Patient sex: F
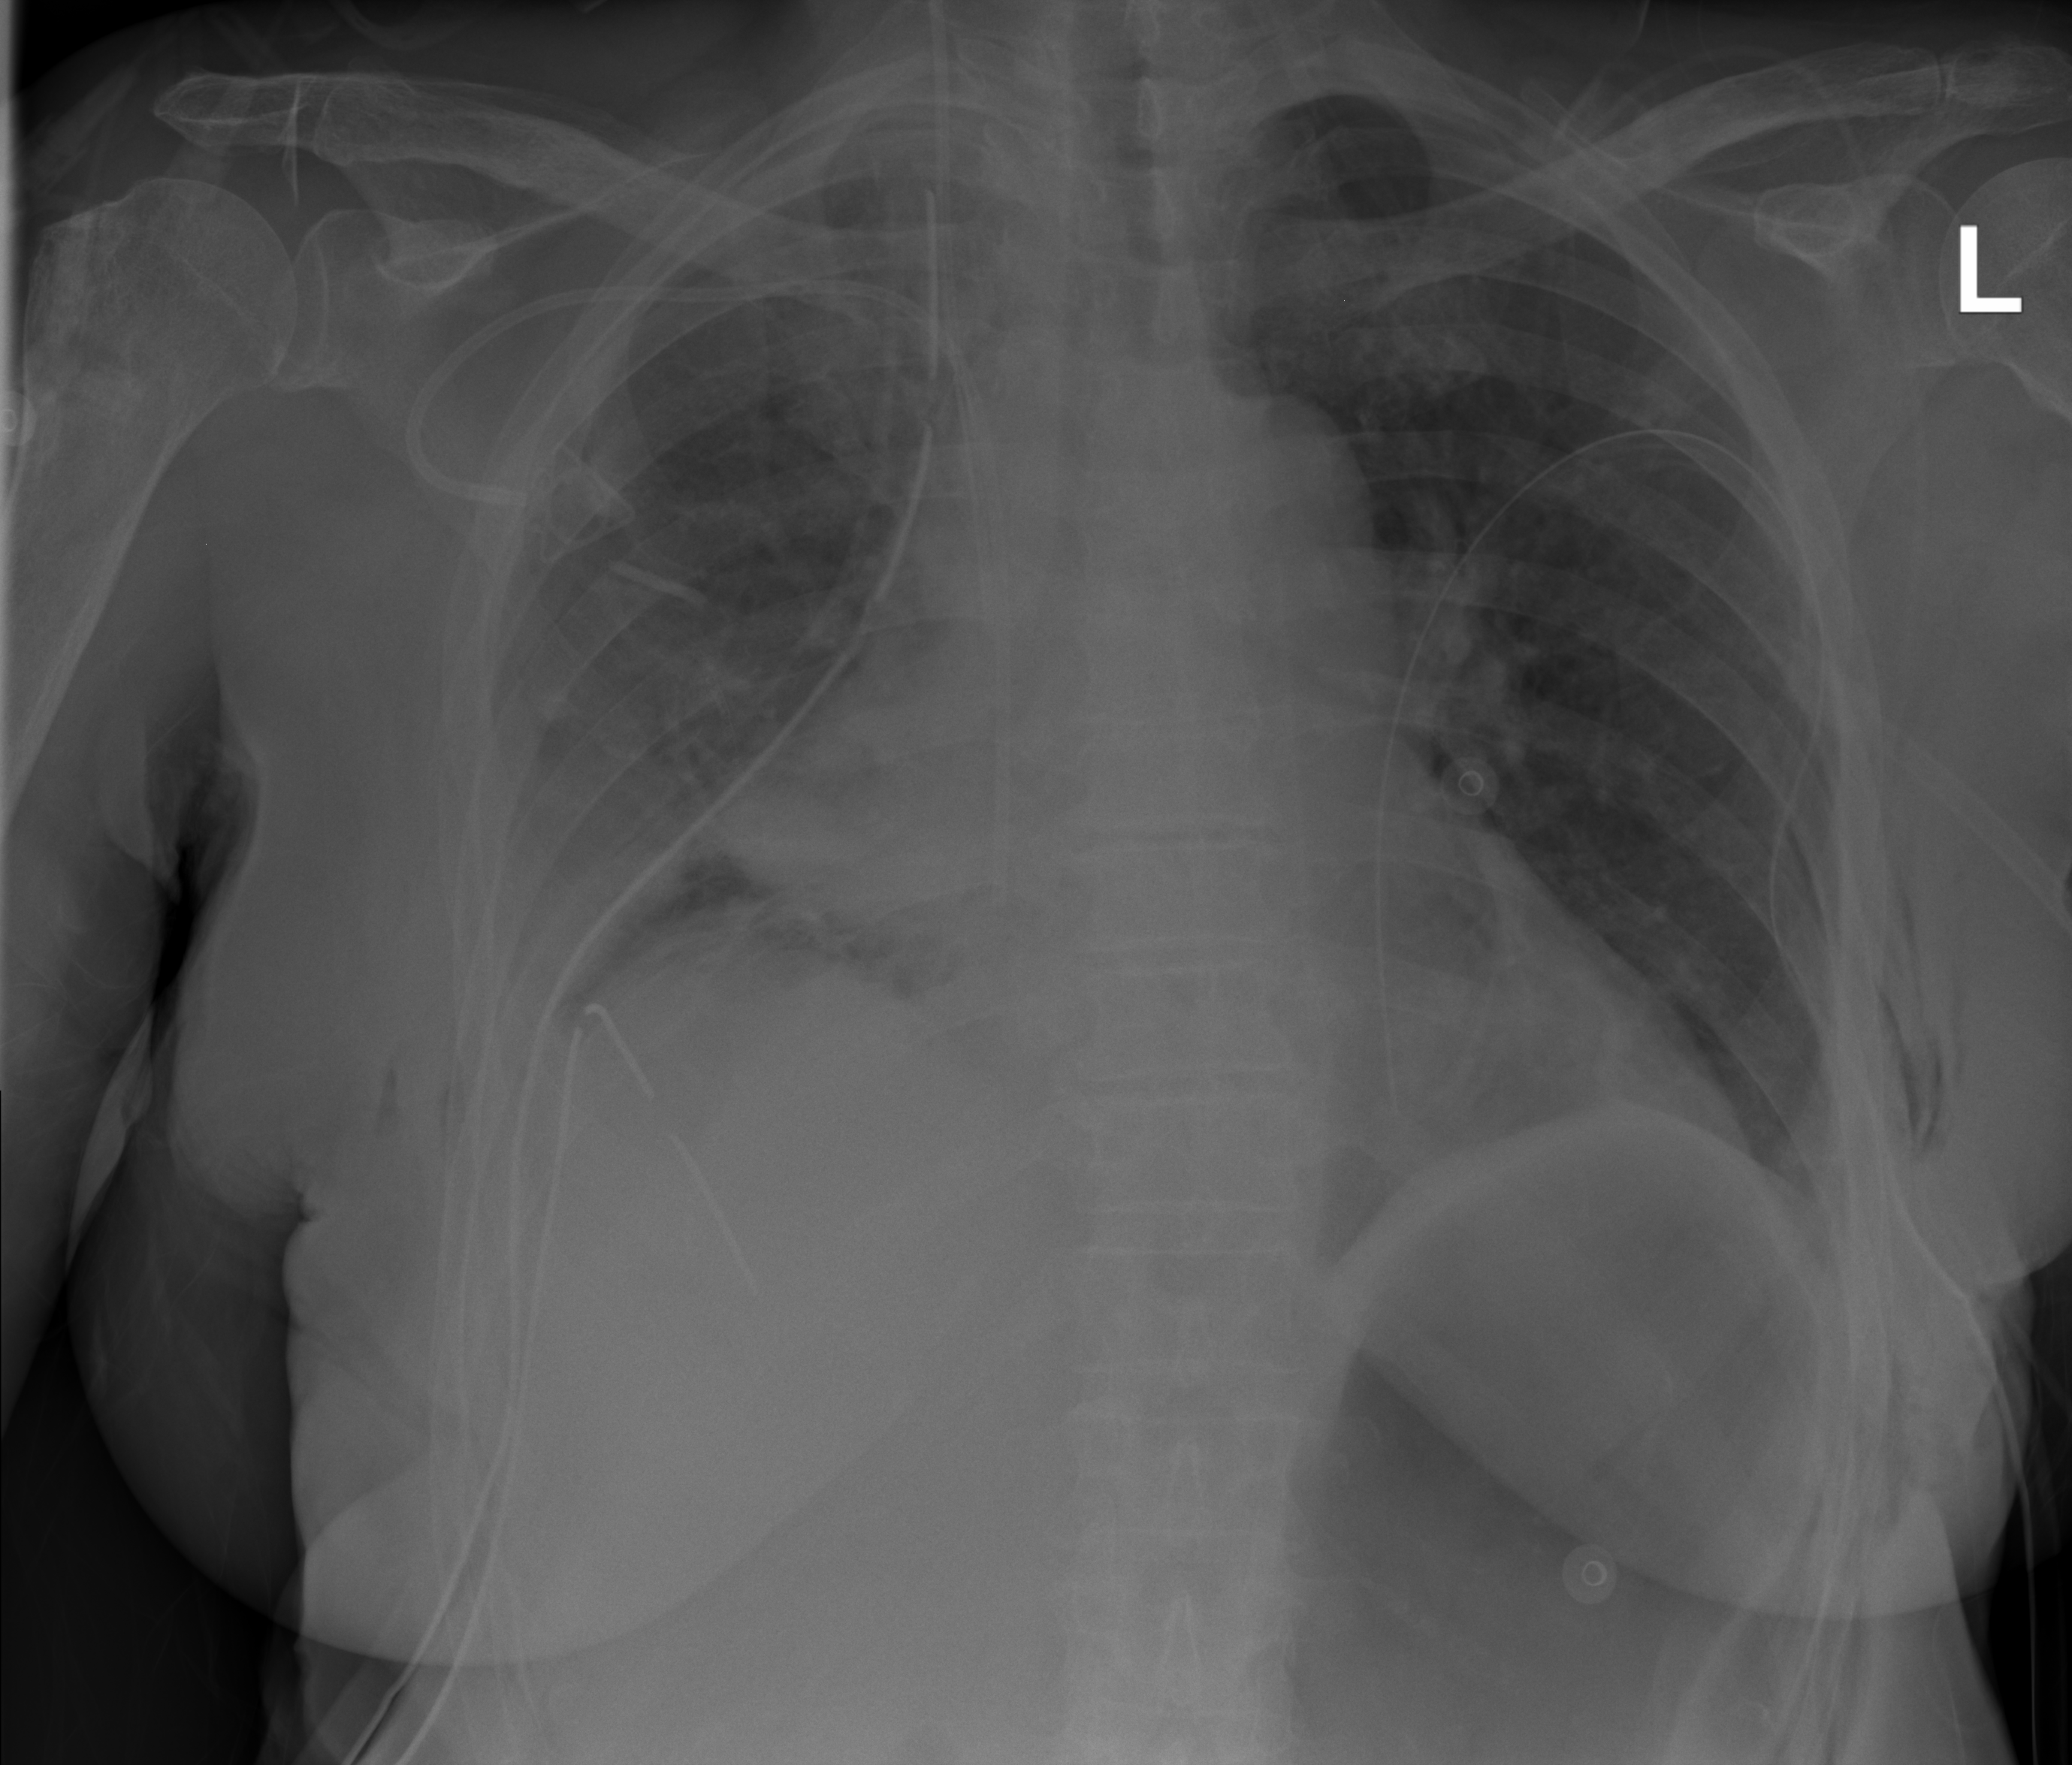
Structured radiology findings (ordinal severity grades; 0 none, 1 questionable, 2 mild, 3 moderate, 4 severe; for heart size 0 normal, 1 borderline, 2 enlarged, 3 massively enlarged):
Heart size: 1
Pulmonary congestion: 0
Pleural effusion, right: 2
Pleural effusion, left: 1
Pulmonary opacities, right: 2
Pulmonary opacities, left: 0
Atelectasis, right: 3
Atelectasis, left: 2